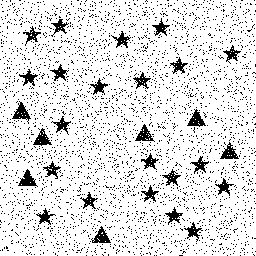
Squares: 0
Triangles: 7
Stars: 21
Total shapes: 28